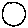
Label: moon